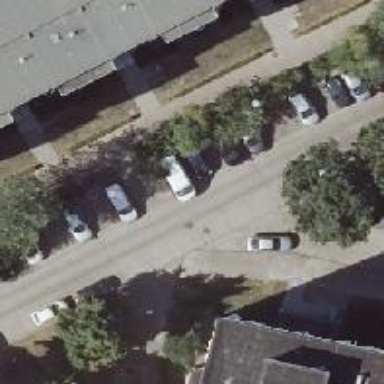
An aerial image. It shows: Residential road with concrete surface and designated parking lane on the right.